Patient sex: M
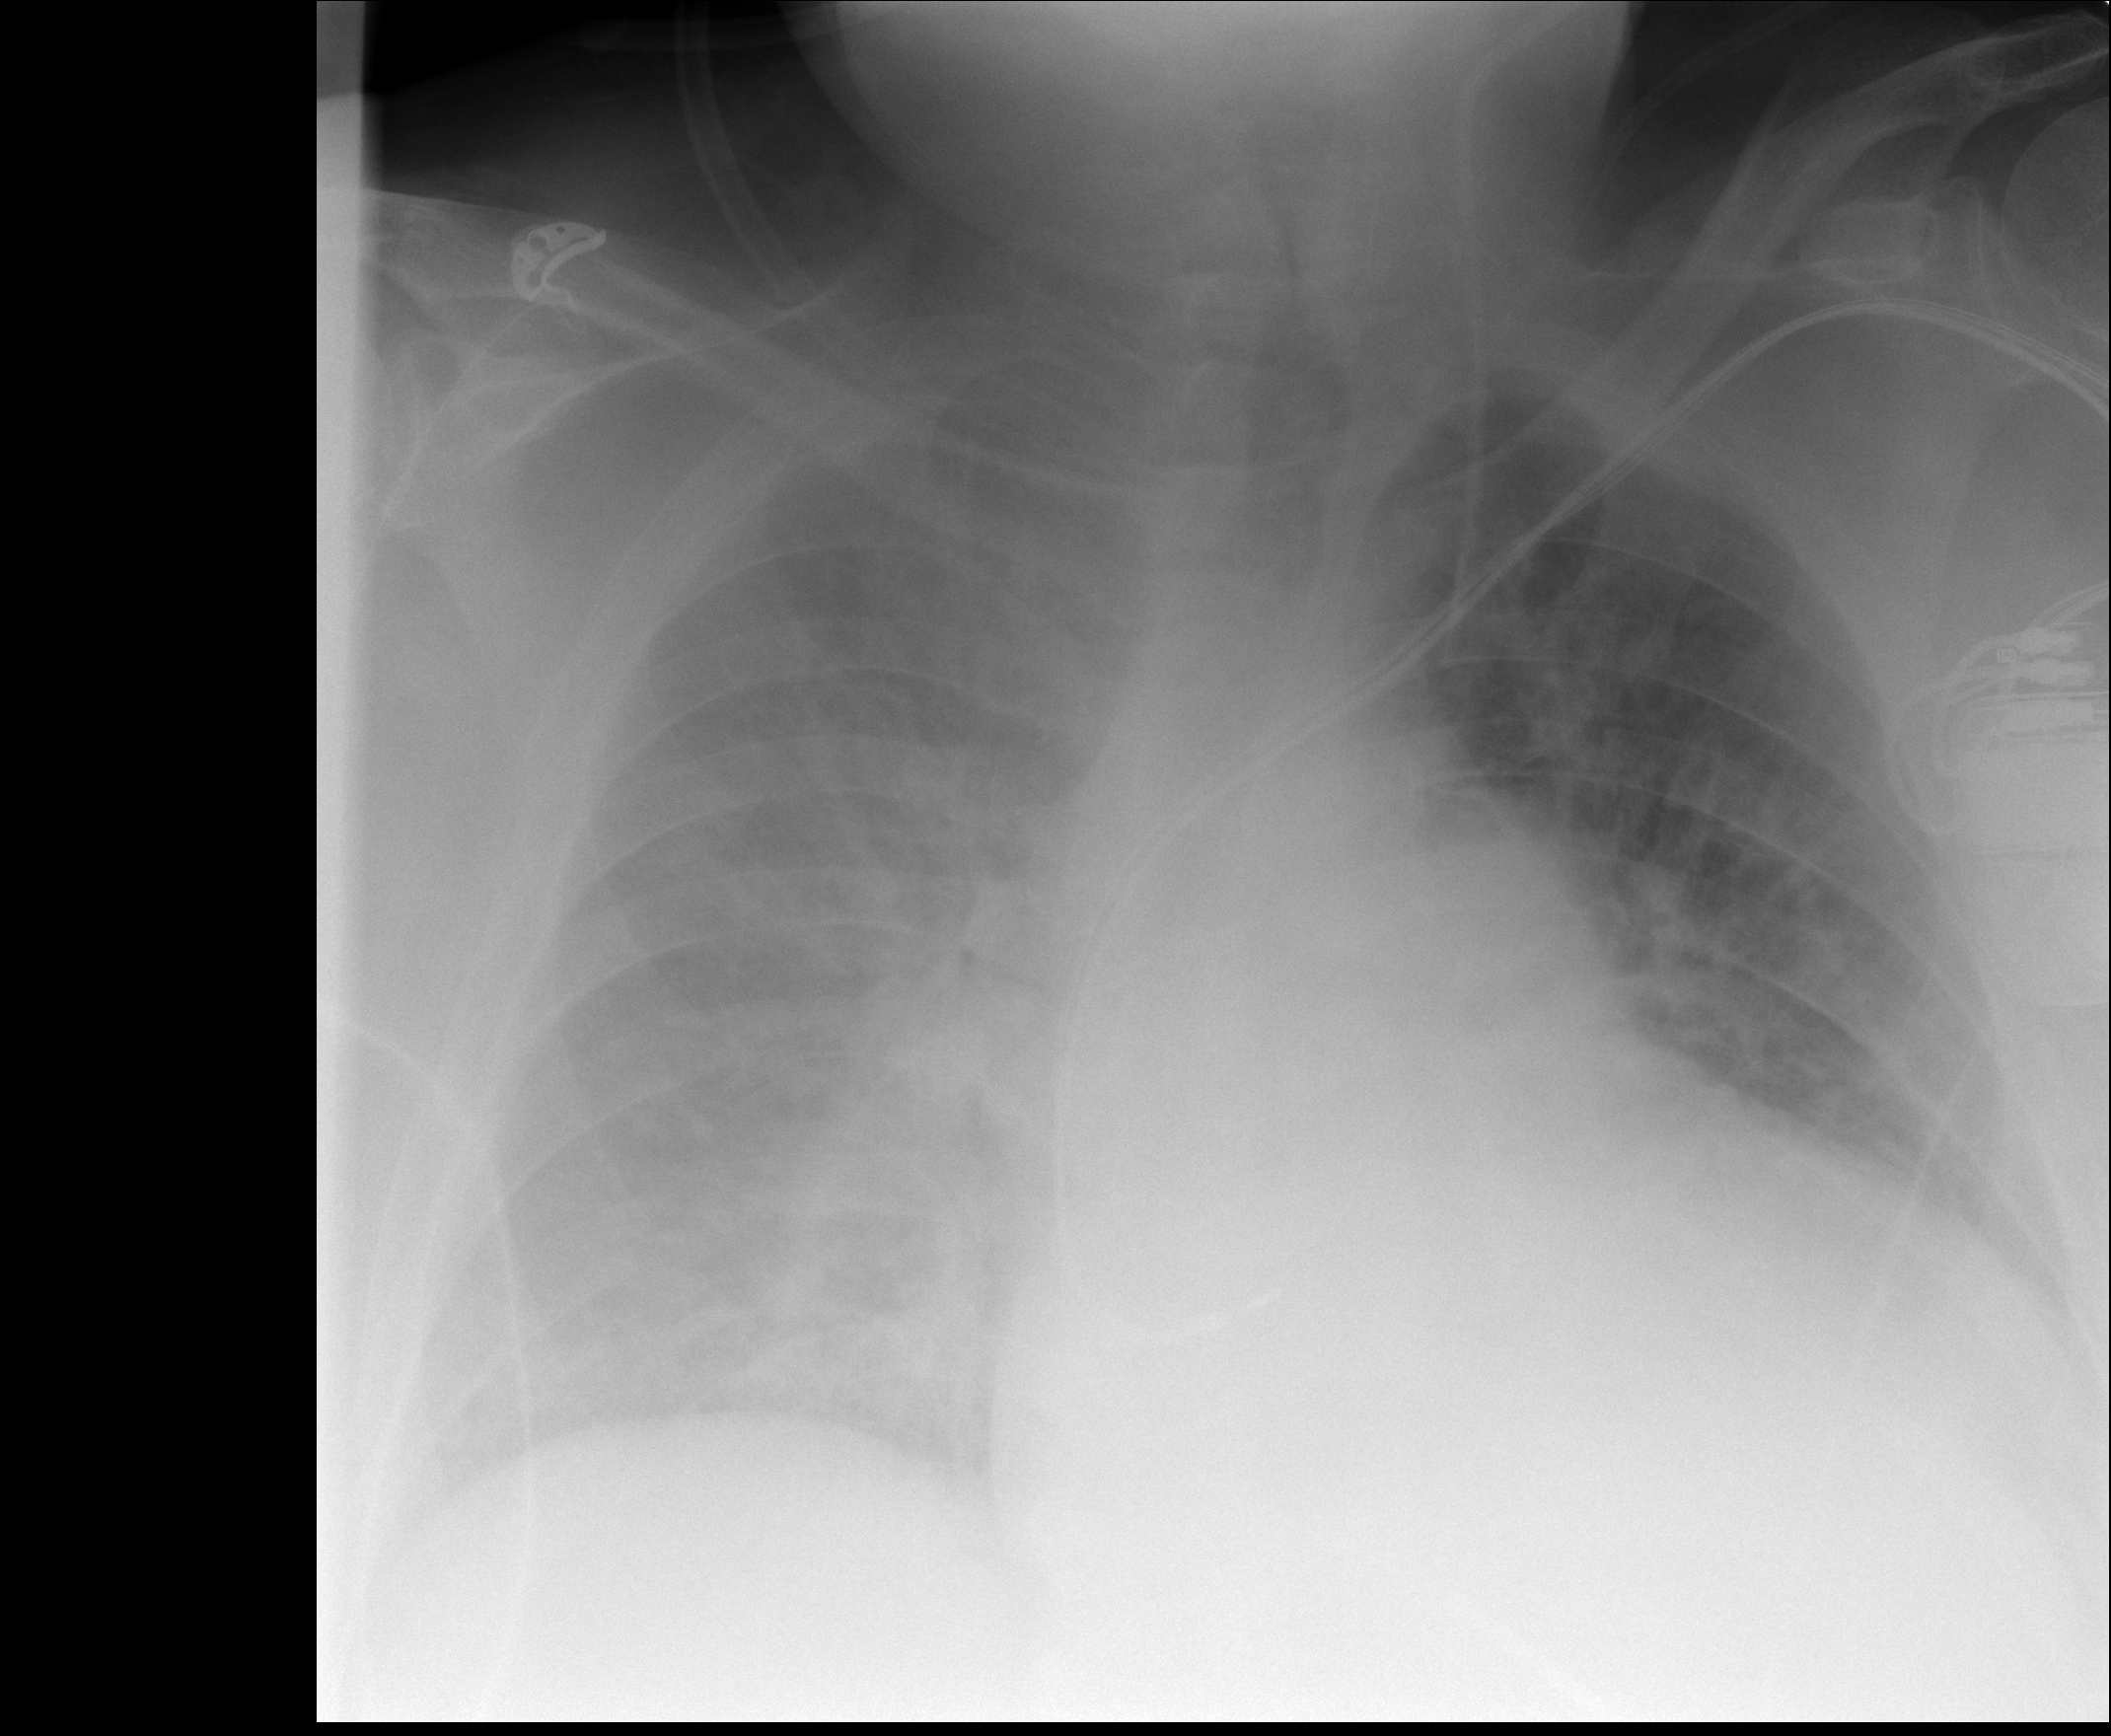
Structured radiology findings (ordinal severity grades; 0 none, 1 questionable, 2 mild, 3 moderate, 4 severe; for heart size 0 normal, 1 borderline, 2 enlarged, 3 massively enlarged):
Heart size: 3
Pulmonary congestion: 3
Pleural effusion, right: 3
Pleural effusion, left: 2
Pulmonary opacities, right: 3
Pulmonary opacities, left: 2
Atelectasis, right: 3
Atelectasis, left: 2